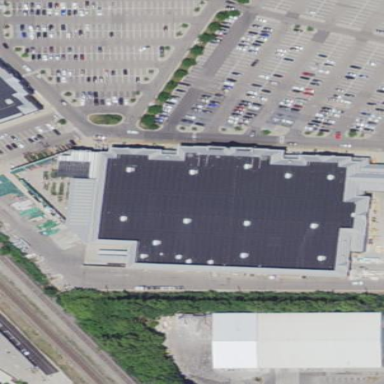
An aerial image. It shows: Retail building.